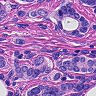
Metastatic tissue present: yes